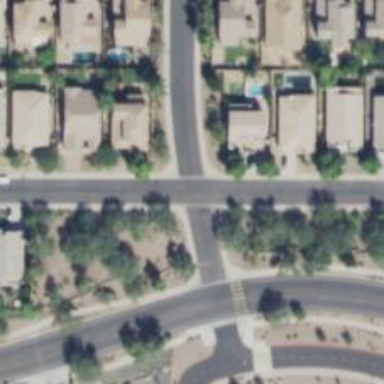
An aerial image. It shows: Asphalt road in residential area.